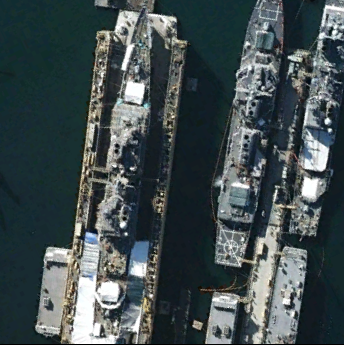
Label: cruiser